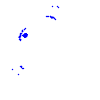
Particle: electron